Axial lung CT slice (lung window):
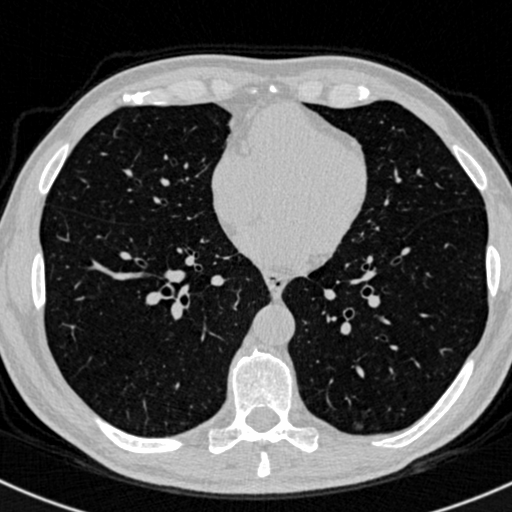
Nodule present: no